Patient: sex F, age 36
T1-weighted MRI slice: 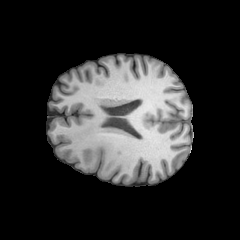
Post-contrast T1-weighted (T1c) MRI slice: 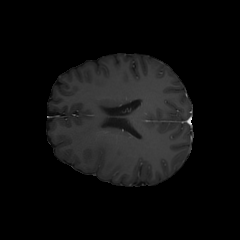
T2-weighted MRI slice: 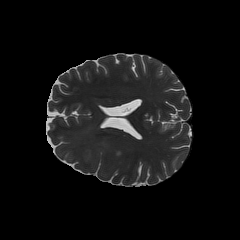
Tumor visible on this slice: yes
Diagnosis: Astrocytoma, IDH-mutant
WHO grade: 3